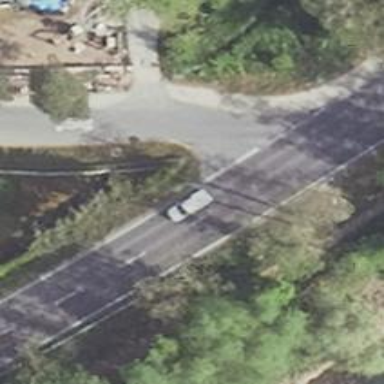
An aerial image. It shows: Road with stop sign.